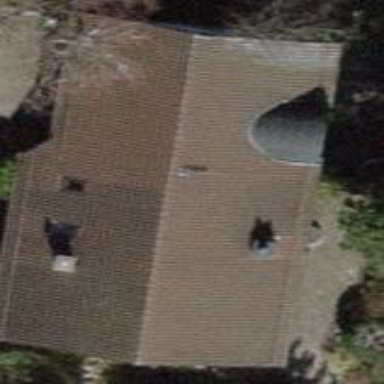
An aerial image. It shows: Building with tile roof.